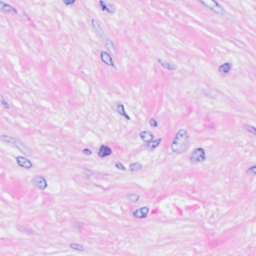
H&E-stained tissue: Breast